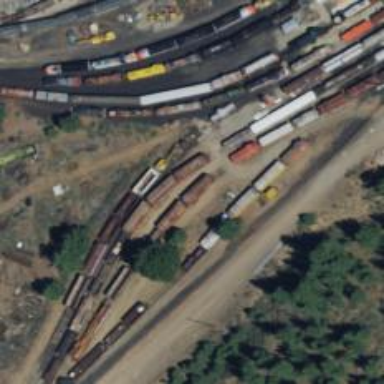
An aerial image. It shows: Preserved rail yard with railway tracks.